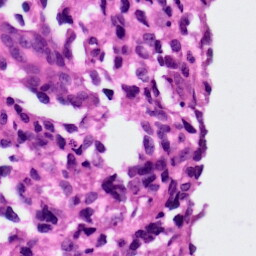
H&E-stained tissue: Ovarian